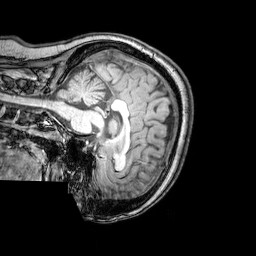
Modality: T1w
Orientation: sagittal
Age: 25
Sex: female
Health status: healthy
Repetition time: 0.081 s
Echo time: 0.037 s